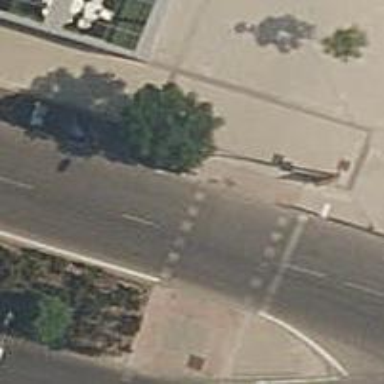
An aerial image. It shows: Traffic signals at road crossing.